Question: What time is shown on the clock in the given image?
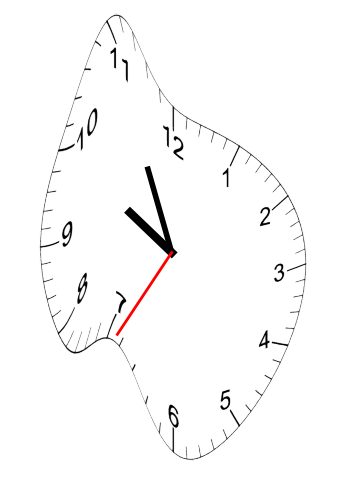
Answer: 09:55:35